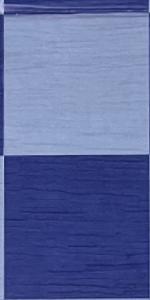
Label: Empty